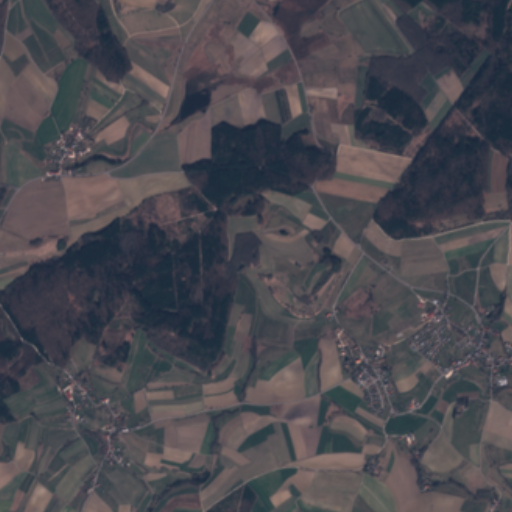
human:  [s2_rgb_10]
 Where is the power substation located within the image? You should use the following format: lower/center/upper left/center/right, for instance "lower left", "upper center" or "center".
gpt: The power substation is located in the lower right of the image.
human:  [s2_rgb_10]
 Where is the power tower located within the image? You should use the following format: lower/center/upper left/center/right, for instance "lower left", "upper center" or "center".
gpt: The power tower is located in the upper left of the image.
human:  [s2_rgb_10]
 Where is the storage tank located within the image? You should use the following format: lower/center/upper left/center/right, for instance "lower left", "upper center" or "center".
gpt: The storage tank is located in the upper left of the image.
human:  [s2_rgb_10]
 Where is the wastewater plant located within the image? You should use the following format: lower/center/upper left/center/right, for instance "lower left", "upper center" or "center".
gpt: The wastewater plant is located in the lower right of the image.
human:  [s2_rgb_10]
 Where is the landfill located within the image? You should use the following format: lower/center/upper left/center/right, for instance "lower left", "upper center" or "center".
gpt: There is no landfill in the image.